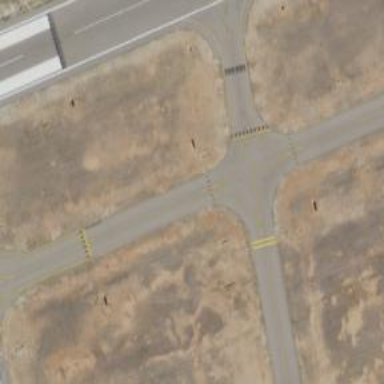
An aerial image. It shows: Image of taxiway at airport.